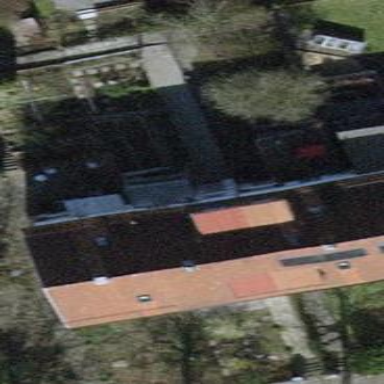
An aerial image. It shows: Building with tile roof.